Question: I'm trying to create a PDF document from images of varying sizes so that each page of the PDF displays one of the images unscaled, the page size should fit the image dimensions.
I'm using Prawn to generate the PDF from a list of image file names. To get the image dimensions I use FastImage.
'''
Prawn::Document.generate('Output.pdf') do
list_of_image_filenames.each do |i|
image_size = FastImage.size(i)
start_new_page(:size => image_size, :layout => :portrait)
image(i)
end
end
'''
To test it I'm using three PNG files of dimensions 560x560, 600x600, and 600x600. I've made sure that FastImage returns the correct image dimensions.
The resulting PDF (Preview tells me it's PDF version 1.4) looks like this:
1. It starts with 3 empty pages (one of which is probably due to the fact that I didn't put anything on the first page), then the first image, which is cropped. Except the first one, which I'm ignoring for now, these pages are of size 560x560 px, according to Preview.
2. Next are two empty pages, then the second image, which also doesn't fit on the page. These pages have dimensions 600x600 px.
3. Finally, two more blank pages and the third image, cropped again, page dimensions also 600x600 px.
Here is a sample of one of the cropped images; the original image is a complete rounded rectangle with the digit "1" inside.

Why do the images not fit on the page? How can I put the individual unscaled images on pages fitting their dimensions?
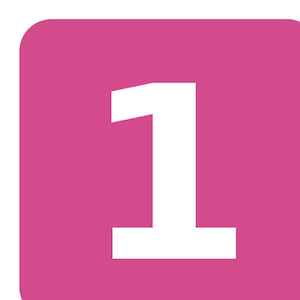
Answer: May not be an exact answer but Probably too long for a comment. I have a few suggestions:
Have you tried specifying image size and position? e.g.
'image(i,position: :left, vposition: :top, fit: image_size)'
This will place an image in the top left corner of the document an will force it to fit in dimensions of the 'image_size' 'Array'. This help with the cropping.
Also when setting page_size you need to pad for margins otherwise the image will not fit because it is outside the writable area try something like
'''
image_size = FastImage.size(i)
#default margins are 0.5 inches so pad both height and width with 1 inch using in2pt
page_size = image_size.map{|p| p + in2pt(1) }
start_new_page(:size => page_size, :layout => :portrait)
'''
I cannot guarantee this will work and it has not been tested but usually overflow onto additional pages has to do with the fact that you cannot place a specific object inside the bounds so padding the page size should help.